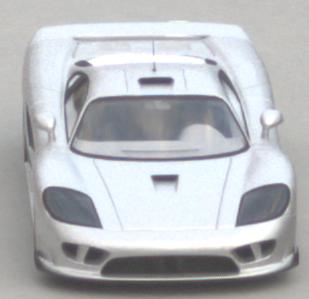
Make: Saleen
Model: S7
Detailed model: -
Model produced from: 2000
Model produced until: 2008
Doors: 2
Color: white
Road condition: dry road
Daytime: sunrise or sunset
Contrast: low contrast